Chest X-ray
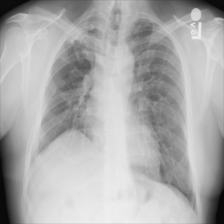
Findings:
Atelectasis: negative
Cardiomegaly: negative
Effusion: negative
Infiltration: negative
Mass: negative
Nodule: negative
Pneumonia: negative
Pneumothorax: negative
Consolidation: negative
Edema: negative
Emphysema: negative
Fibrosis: negative
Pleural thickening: negative
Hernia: negative